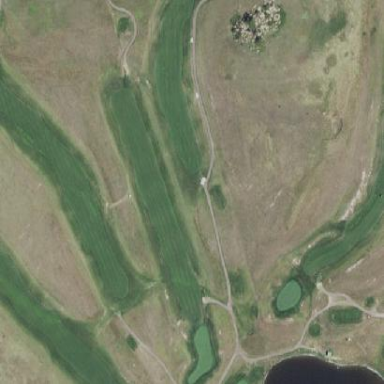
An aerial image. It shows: Golf course.